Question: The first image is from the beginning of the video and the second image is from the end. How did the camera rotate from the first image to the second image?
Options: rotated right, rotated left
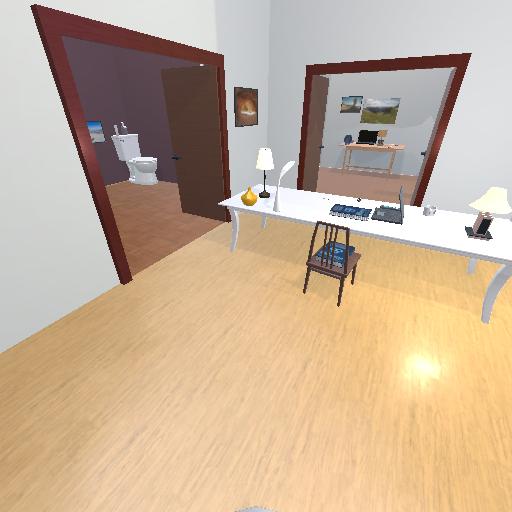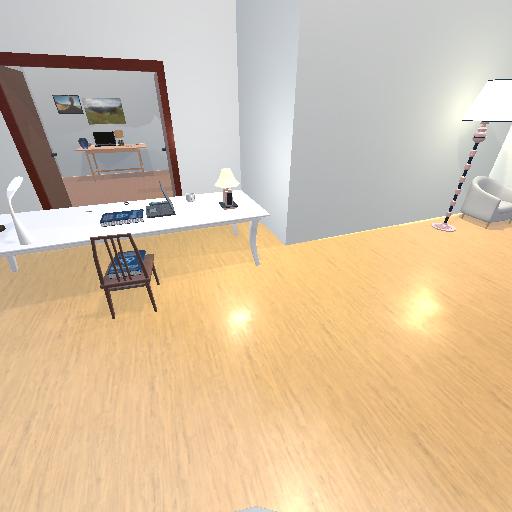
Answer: rotated right